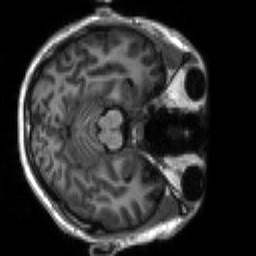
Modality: T1w
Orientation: axial
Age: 19
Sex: male
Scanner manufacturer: siemens
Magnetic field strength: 3 T
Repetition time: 2.3 s
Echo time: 0.00266 s